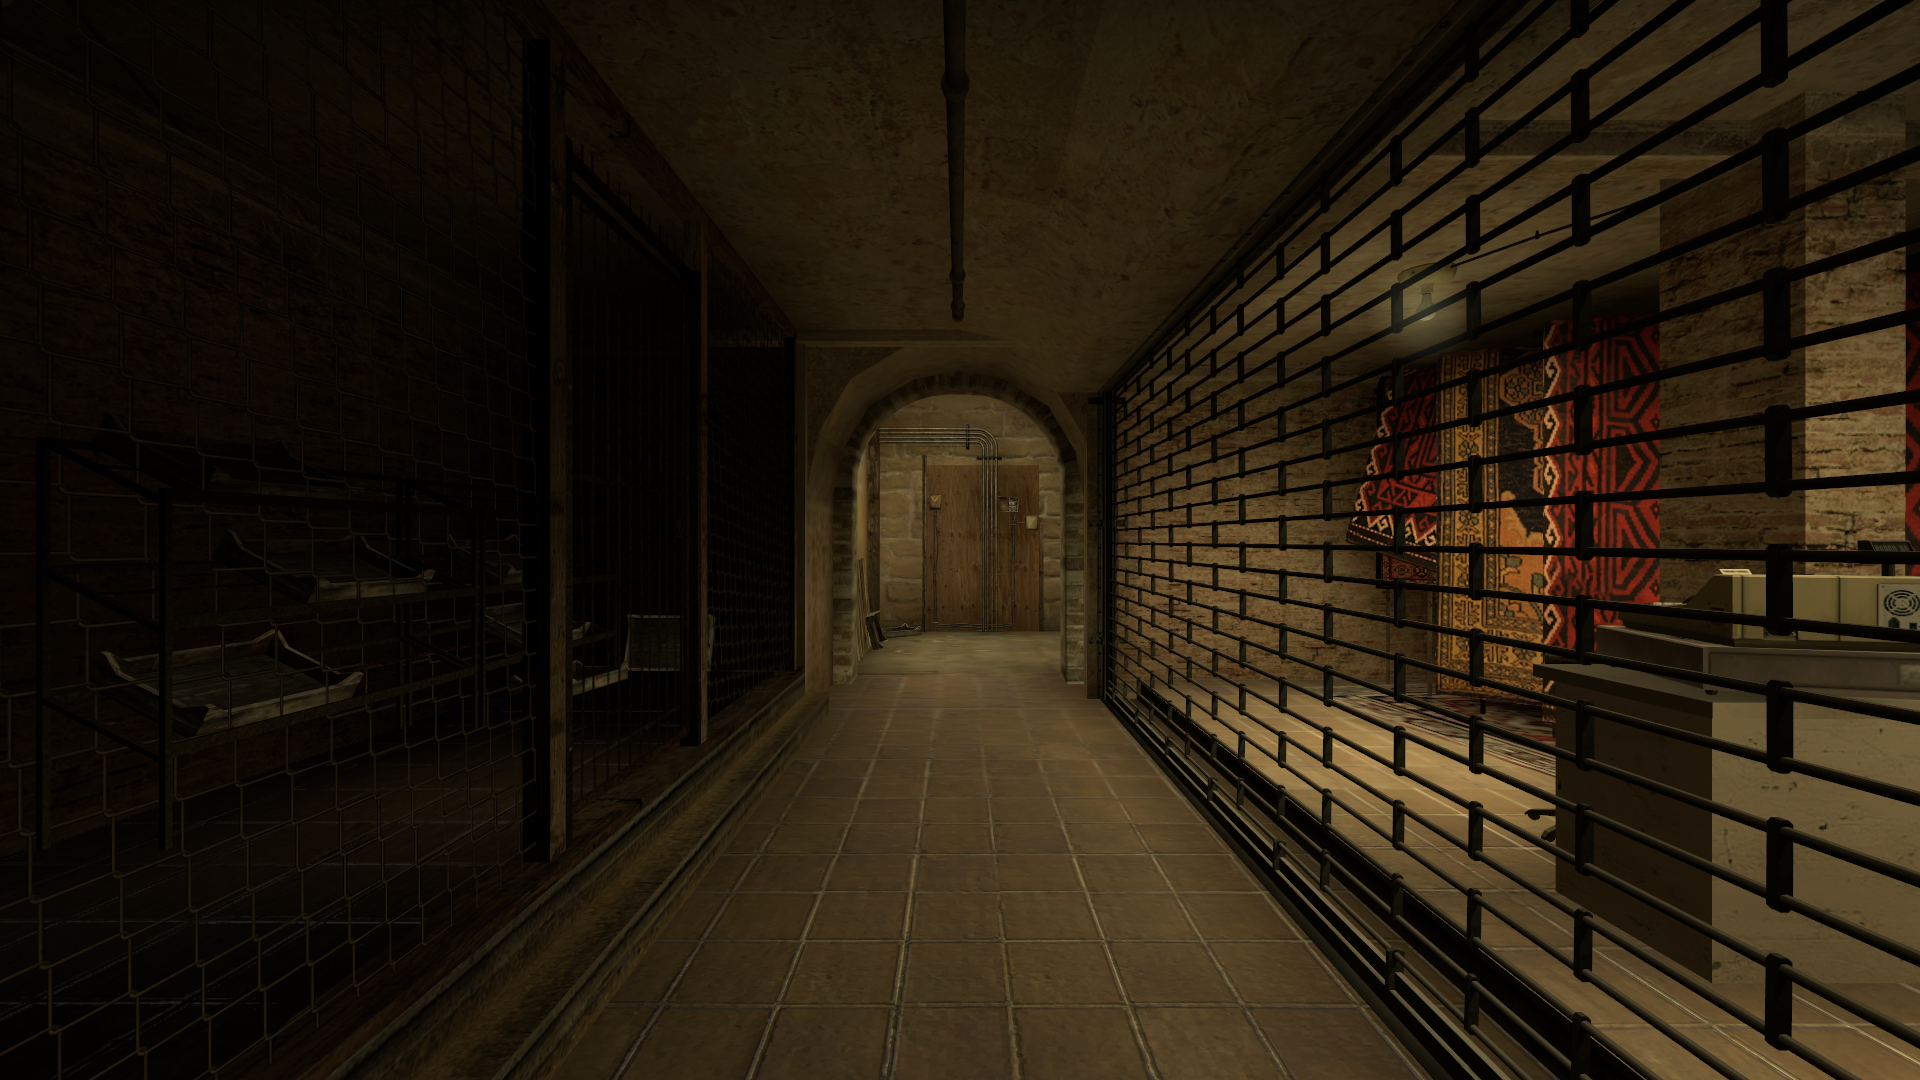
Map: de_mirage